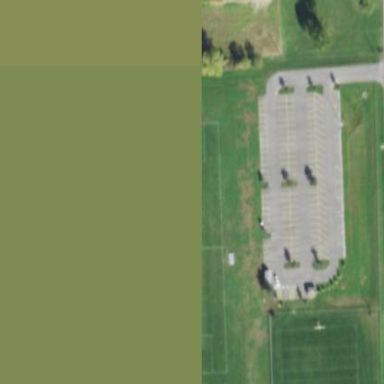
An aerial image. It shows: Soccer pitch for leisure land activities.